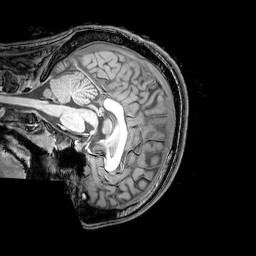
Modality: T1w
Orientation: sagittal
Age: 24
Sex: male
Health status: healthy
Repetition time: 0.081 s
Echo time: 0.037 s